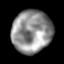
Tissue: lung
Cell type: Epithelial cells
Senescence score: 0.09797
Nuclear area (px): 1666
Mean DAPI intensity: 144.283